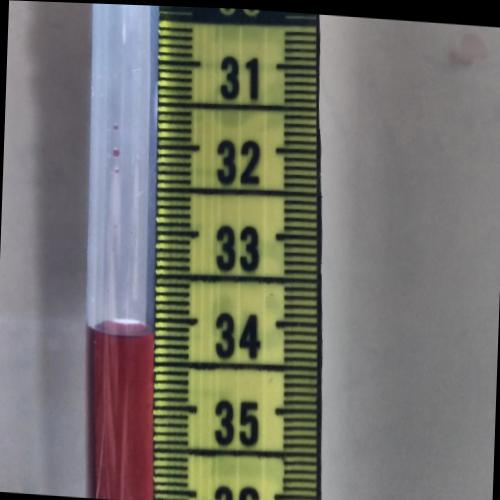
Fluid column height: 34.2 cm